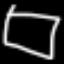
Label: square